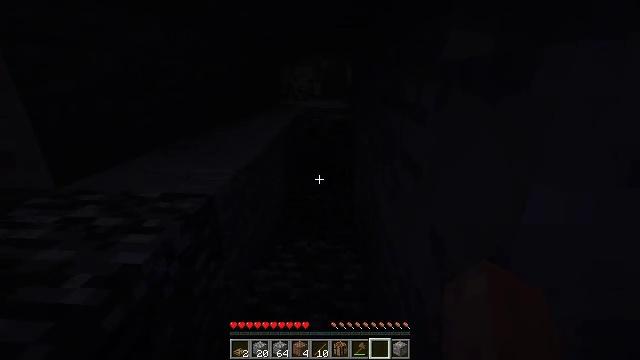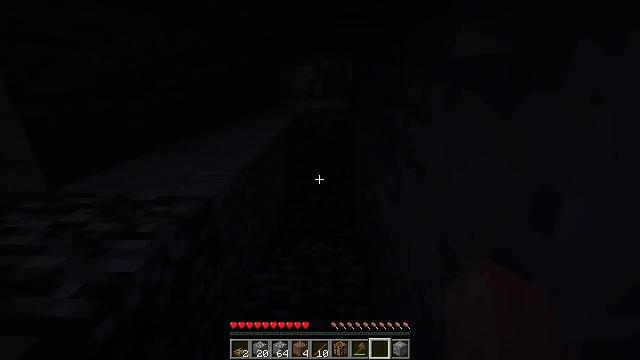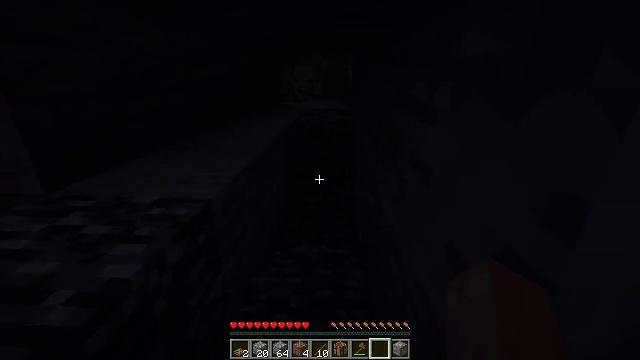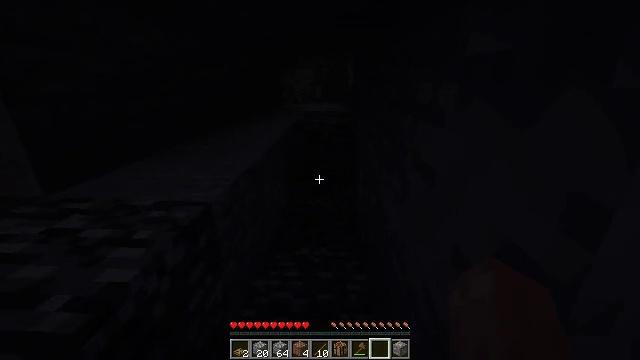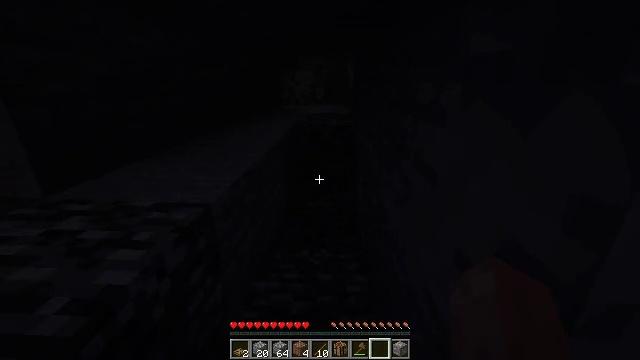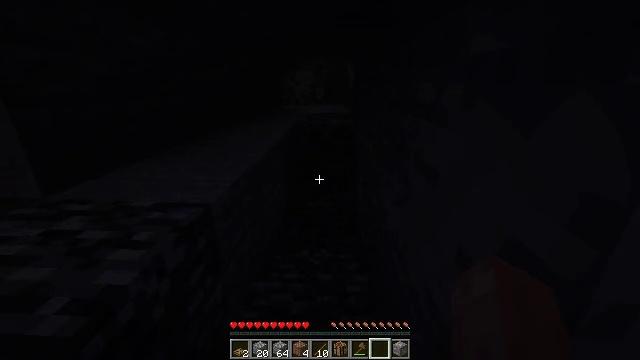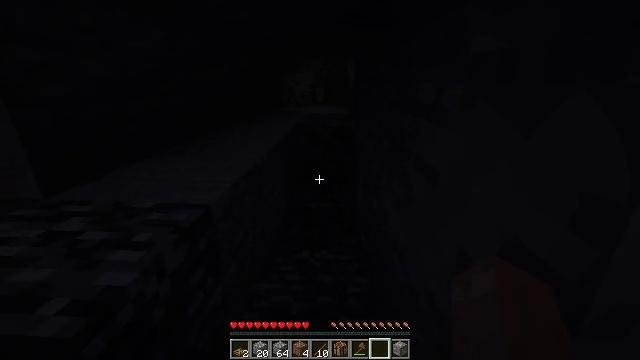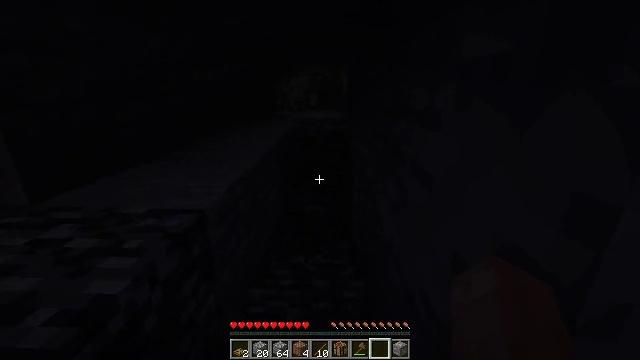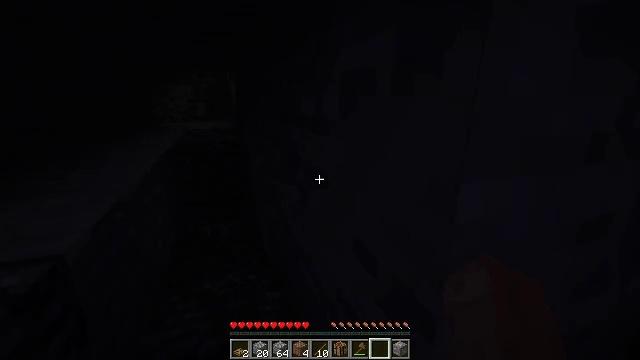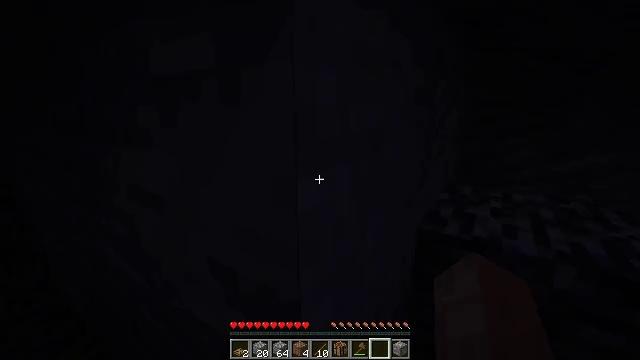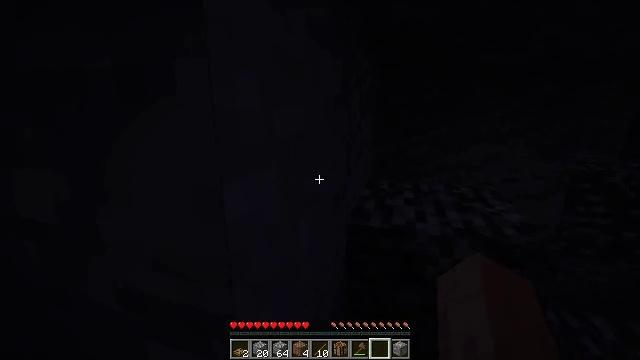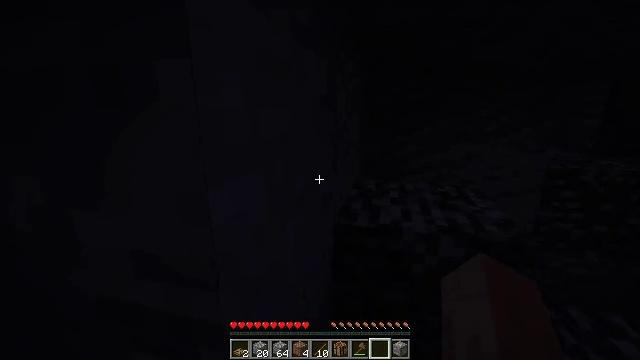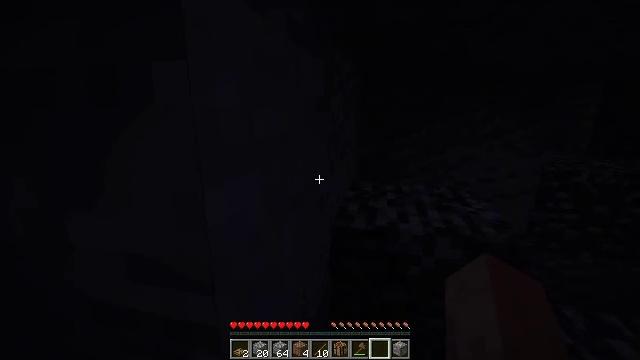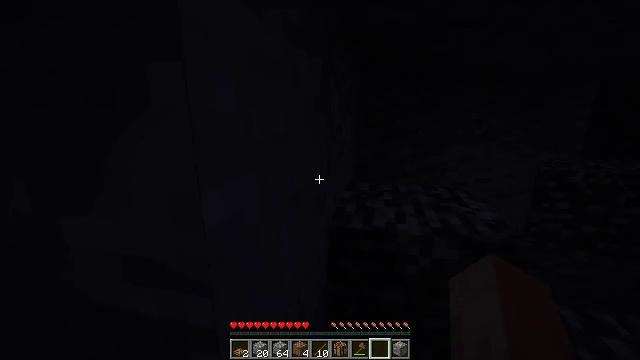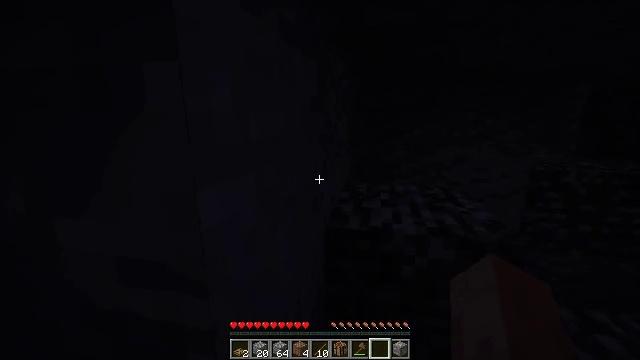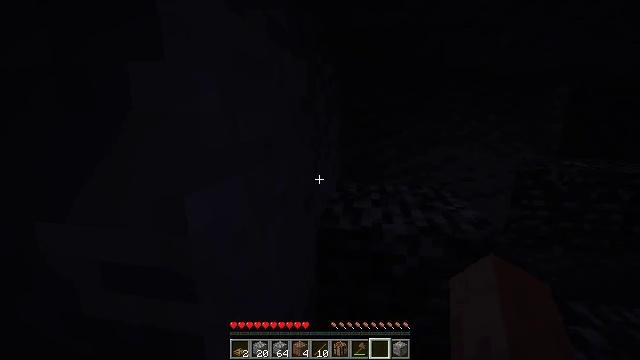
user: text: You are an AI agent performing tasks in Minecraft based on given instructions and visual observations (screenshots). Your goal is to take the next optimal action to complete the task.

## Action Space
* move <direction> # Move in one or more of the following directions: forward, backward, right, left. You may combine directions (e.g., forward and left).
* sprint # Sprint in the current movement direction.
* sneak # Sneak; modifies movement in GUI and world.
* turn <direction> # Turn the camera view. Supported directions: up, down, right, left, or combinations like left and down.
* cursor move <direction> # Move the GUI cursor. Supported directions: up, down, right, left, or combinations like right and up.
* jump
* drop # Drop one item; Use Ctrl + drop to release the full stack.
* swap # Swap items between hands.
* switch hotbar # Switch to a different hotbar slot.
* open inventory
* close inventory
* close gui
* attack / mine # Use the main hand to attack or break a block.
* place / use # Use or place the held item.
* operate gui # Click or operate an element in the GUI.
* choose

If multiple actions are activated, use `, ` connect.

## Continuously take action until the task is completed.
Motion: motion action
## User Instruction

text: craft item air
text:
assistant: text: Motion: no_op
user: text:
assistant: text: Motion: no_op
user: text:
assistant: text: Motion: no_op
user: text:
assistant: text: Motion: no_op
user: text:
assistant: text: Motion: no_op
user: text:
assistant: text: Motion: no_op
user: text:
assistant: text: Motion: turn right
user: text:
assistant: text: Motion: turn right and up
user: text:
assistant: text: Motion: turn right and up
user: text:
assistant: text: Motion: turn right
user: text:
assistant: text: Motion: turn right
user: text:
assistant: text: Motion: no_op
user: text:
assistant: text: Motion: no_op
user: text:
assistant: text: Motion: no_op
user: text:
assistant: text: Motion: turn right
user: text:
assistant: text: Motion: no_op
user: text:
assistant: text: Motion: no_op
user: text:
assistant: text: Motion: no_op
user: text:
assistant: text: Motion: turn right and down
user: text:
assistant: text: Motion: turn right and down
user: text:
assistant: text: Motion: turn right
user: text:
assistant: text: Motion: turn right and up
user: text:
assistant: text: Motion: move right, turn right and up
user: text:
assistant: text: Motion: move right
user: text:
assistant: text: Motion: move right, turn up
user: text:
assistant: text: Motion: move right, turn up
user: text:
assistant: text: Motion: no_op
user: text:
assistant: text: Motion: move forward, turn up
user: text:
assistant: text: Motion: move forward
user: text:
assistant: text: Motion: move forward